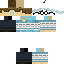
A male human skin with medium skin, wearing brown long hair dressed in a blue hoodie and black pants, featuring a closed mouth.